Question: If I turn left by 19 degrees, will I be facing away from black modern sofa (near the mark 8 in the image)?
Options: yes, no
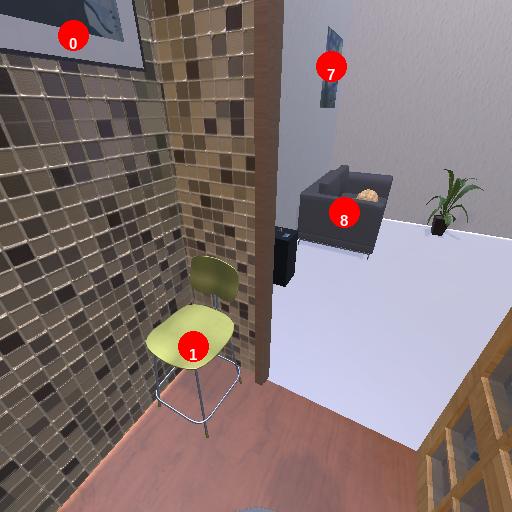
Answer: yes